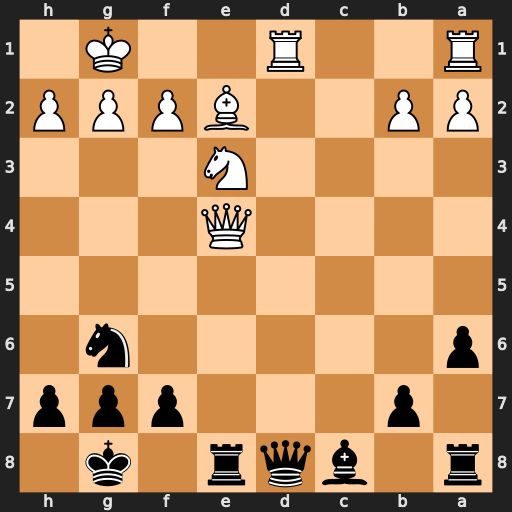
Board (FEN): r1bqr1k1/1p3ppp/p5n1/8/4Q3/4N3/PP2BPPP/R2R2K1
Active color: b
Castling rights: -
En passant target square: -
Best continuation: Qxd1+ Rxd1 Rxe4 Rd8+ Nf8